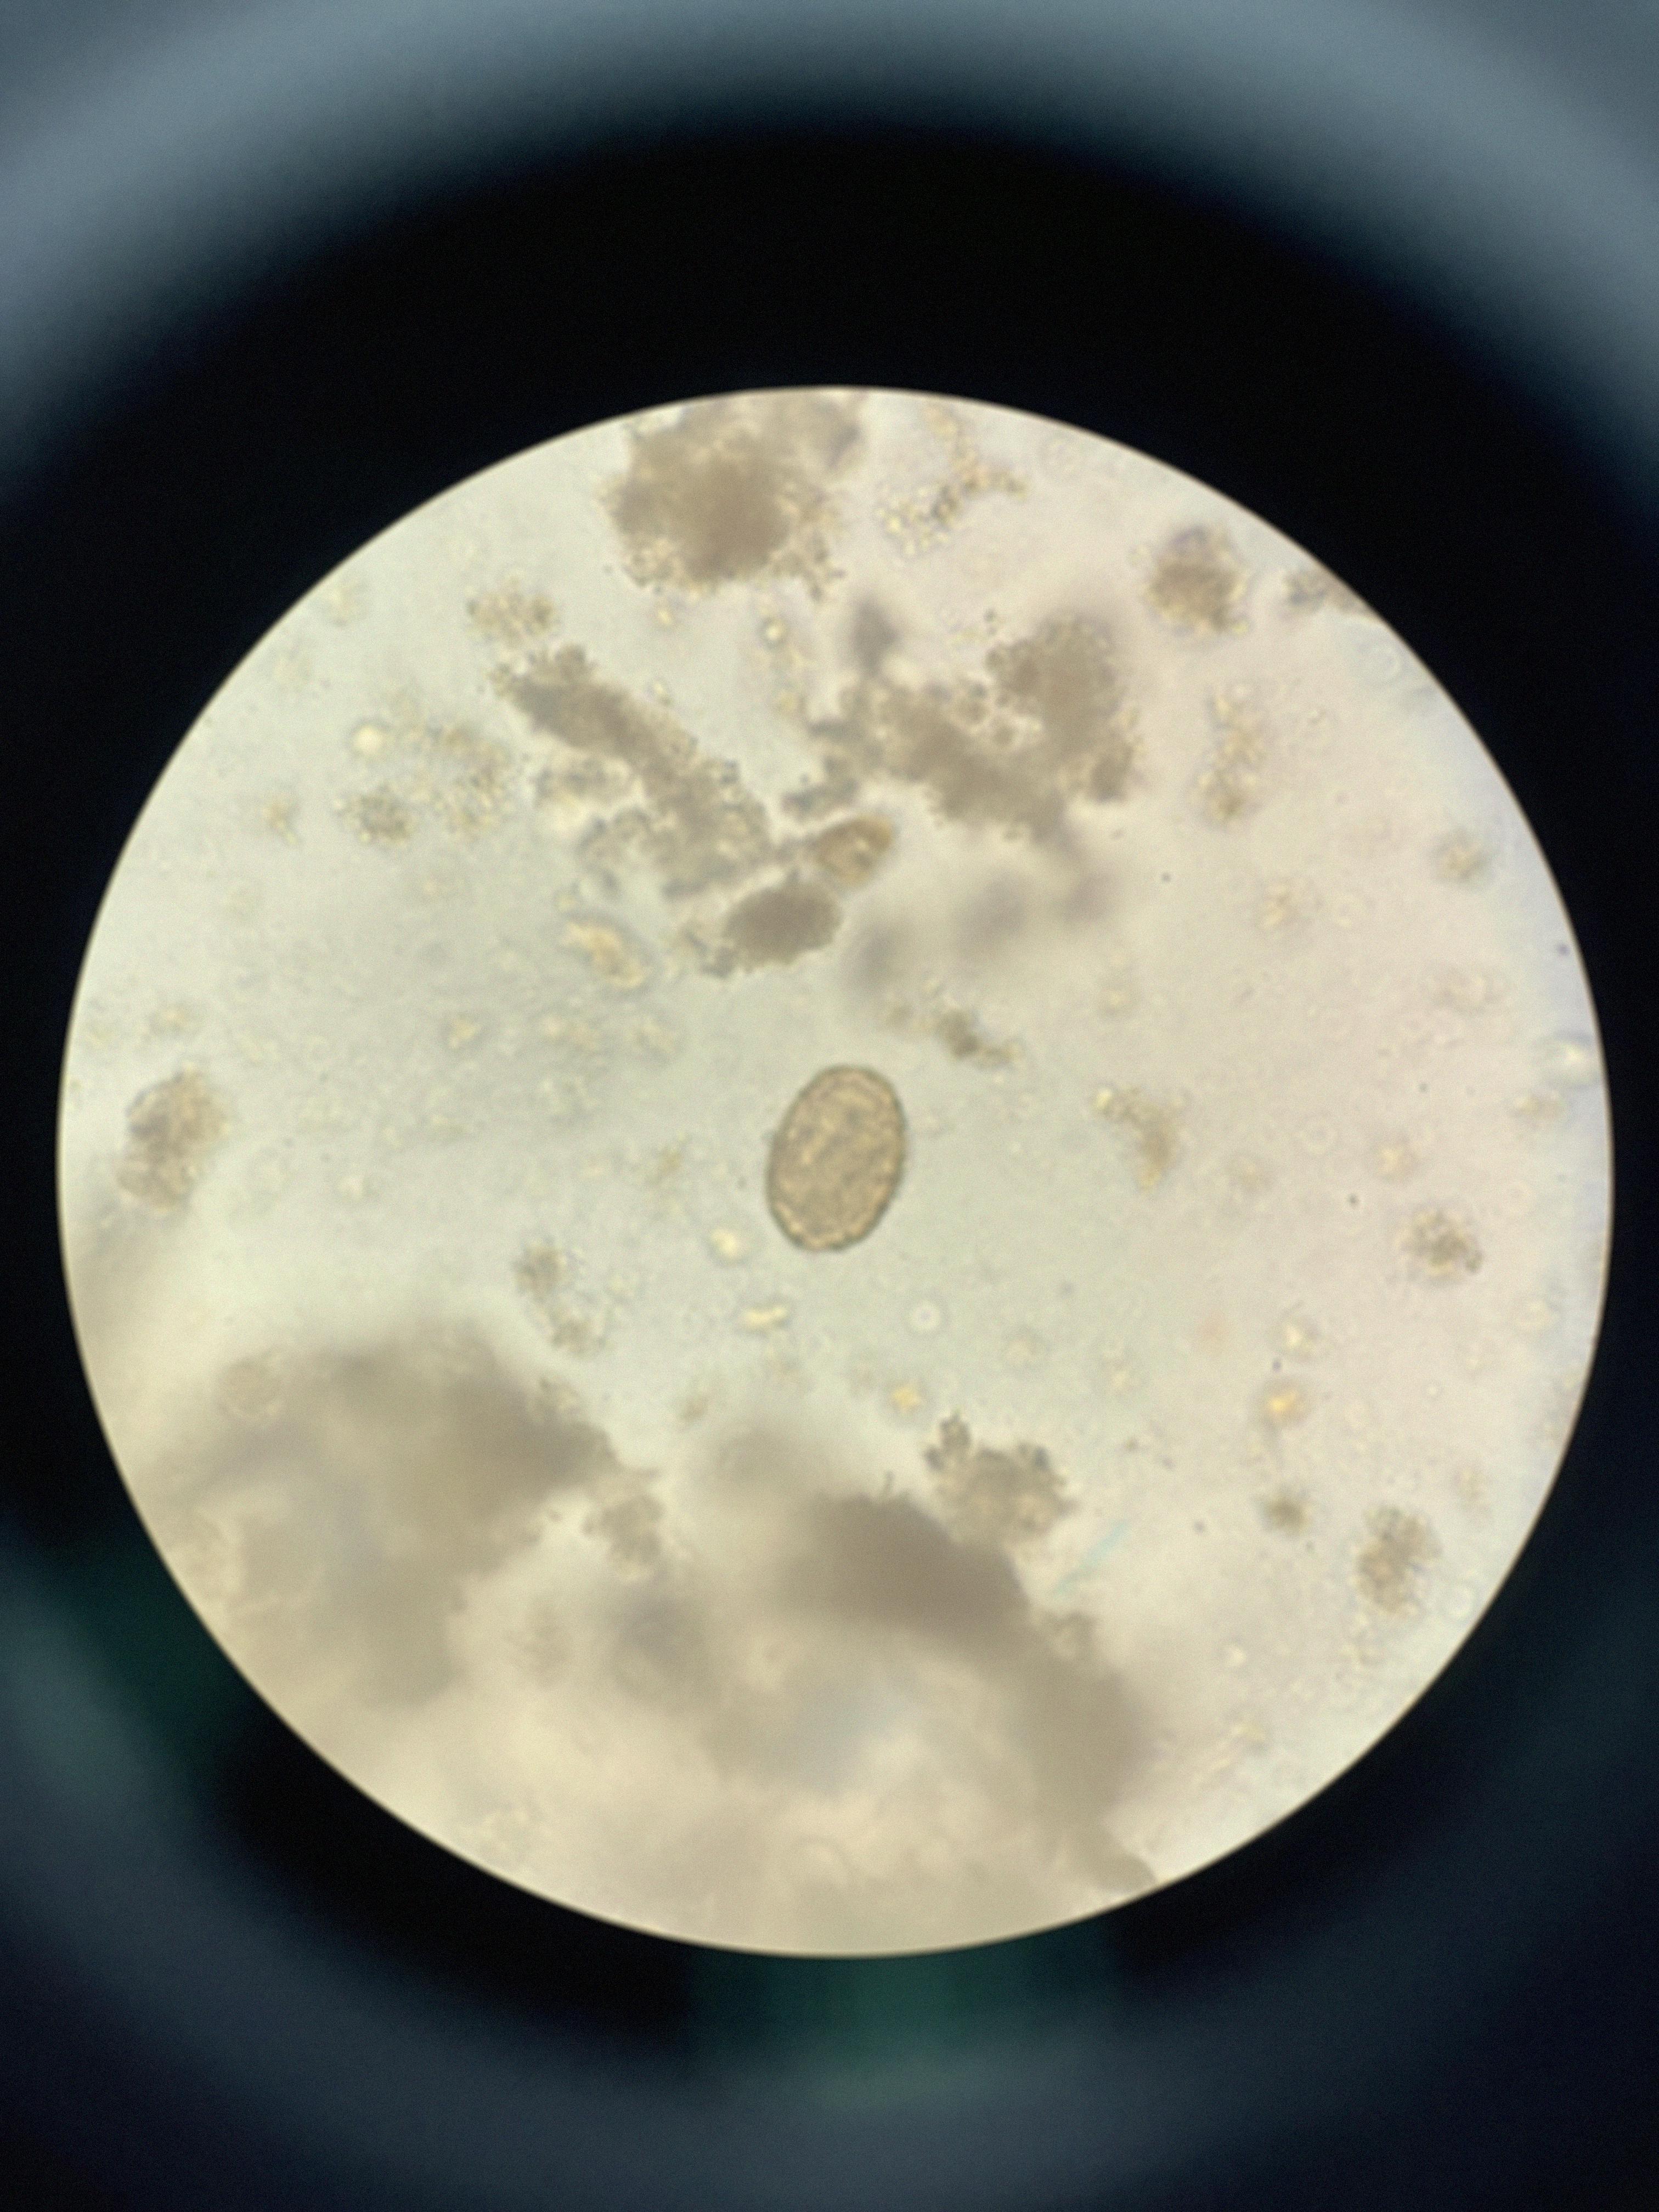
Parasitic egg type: Ascaris lumbricoides